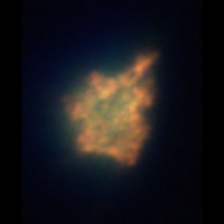
Taxon: Unknown_detritus
Group: Unknown